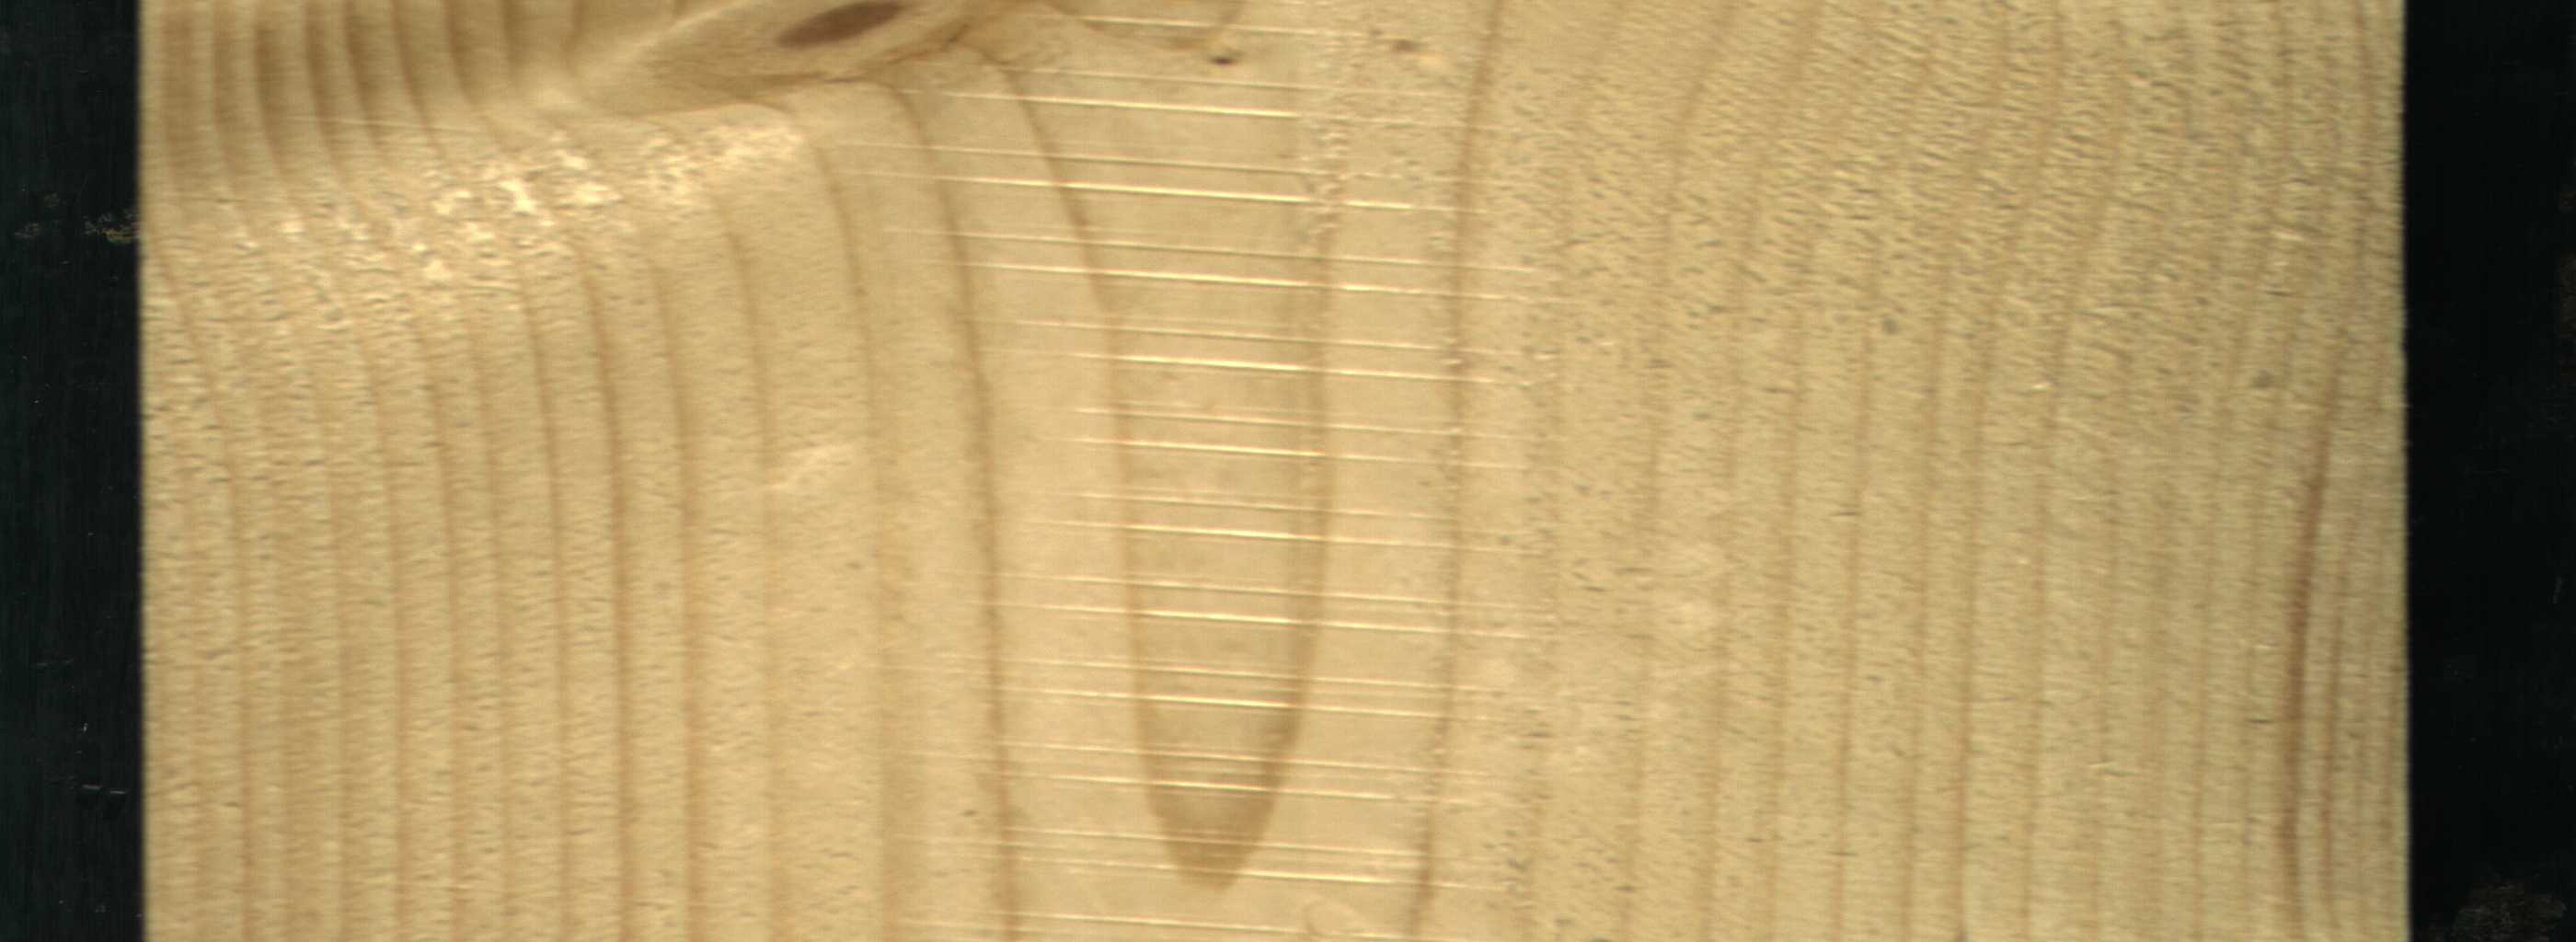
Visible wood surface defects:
Live_Knot